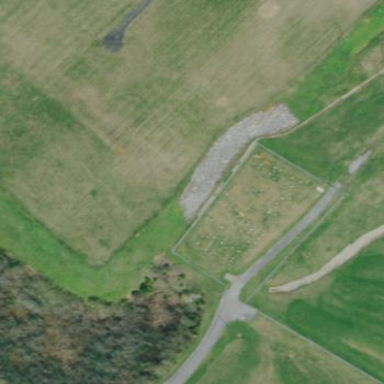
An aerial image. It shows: Cemetery.